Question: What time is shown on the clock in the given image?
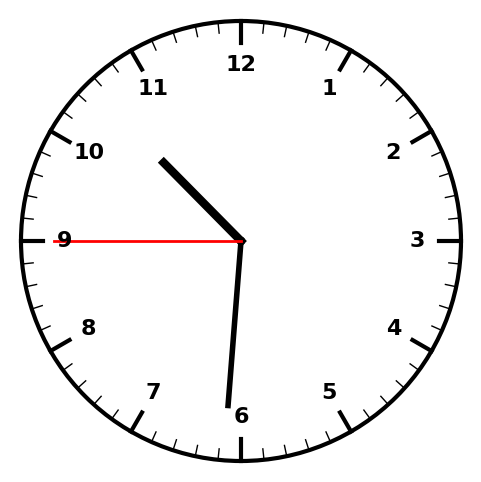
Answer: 10:30:45